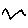
Label: zigzag